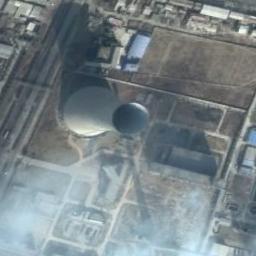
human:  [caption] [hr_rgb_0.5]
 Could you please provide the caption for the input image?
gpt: There are two thermal power stations and rows of storage tanks .

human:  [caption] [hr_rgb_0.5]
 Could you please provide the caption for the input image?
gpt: Neatly planned factory building with a cooling tower in the thermal power station .

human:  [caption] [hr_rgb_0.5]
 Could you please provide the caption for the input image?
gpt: Many buildings of different shapes are next to the thermal power station .

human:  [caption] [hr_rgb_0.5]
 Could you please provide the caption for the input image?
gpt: The thermal power station is on the grass next to some buildings with white mist above .

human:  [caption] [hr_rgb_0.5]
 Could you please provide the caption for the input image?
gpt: There are some buildings and a chimney on the thermal power station .